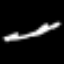
Label: squiggle